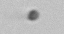
Label: nanoplankton_mix